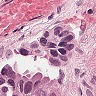
Metastatic tissue present: yes